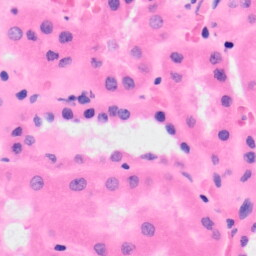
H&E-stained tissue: Kidney